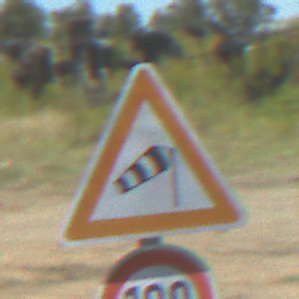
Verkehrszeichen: SeitenwindVonRechts
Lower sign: Geschwindigkeit120
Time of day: Midday
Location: Outdoor (Special)
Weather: PartlyCloudy
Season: NotSpecified
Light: Natural